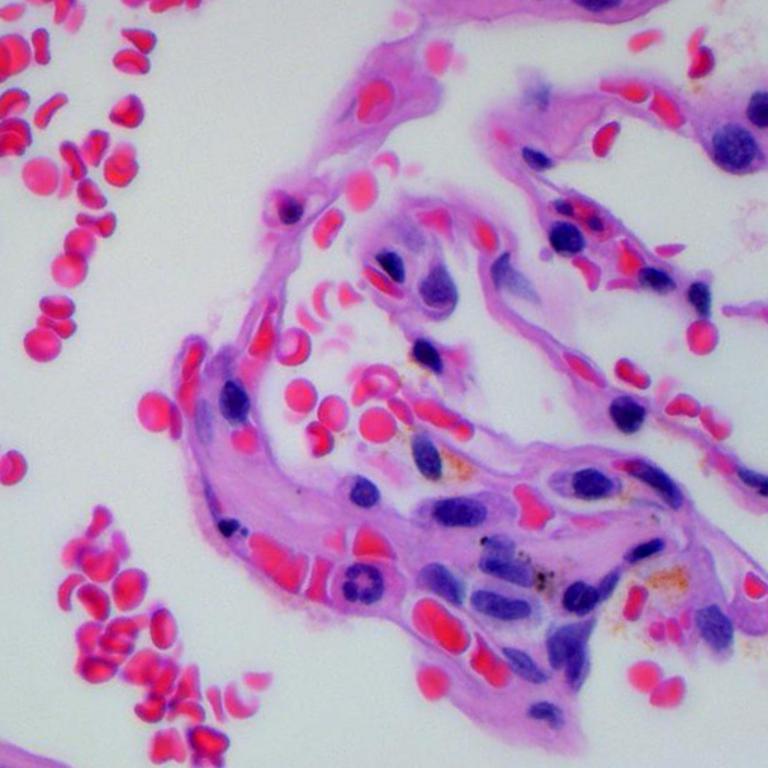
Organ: lung
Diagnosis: benign